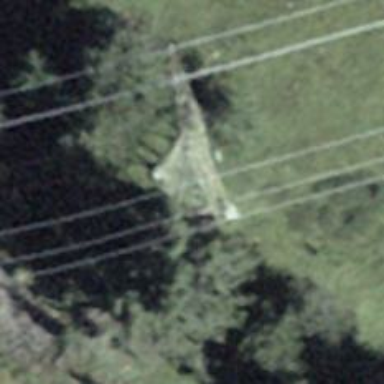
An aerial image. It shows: Lattice structure tower used for power distribution.